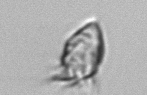
Label: Paratontonia_gracillima